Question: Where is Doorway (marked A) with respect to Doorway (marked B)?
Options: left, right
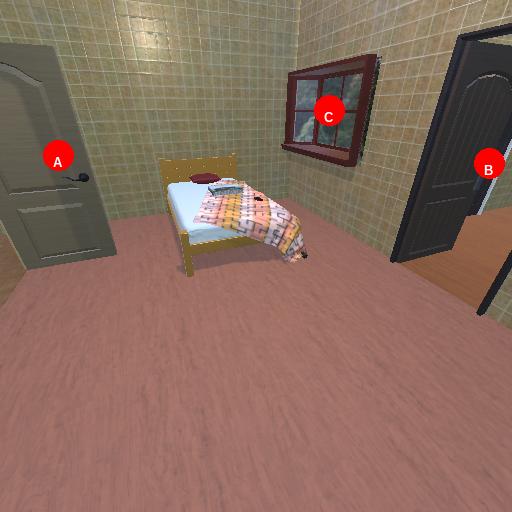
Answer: left